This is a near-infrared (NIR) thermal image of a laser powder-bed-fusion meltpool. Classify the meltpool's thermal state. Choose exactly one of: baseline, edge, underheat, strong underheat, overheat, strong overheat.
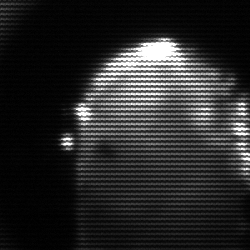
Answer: baseline